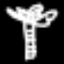
Label: palm tree